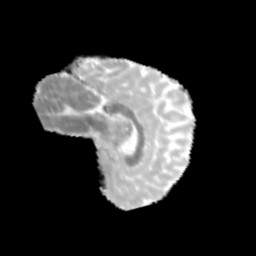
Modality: MD
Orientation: sagittal
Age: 10
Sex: female
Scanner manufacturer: siemens
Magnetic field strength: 3 T
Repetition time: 3.8 s
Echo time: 0.07 s